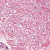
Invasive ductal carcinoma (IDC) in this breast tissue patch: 0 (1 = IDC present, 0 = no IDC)